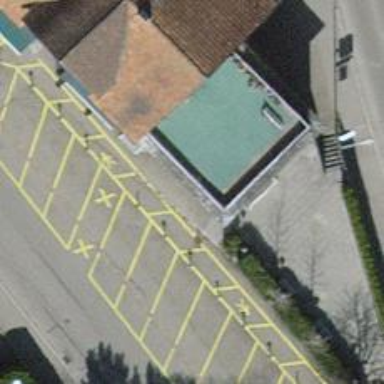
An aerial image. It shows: Café.